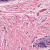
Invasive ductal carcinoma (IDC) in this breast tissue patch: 0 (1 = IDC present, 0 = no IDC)